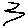
Label: zigzag